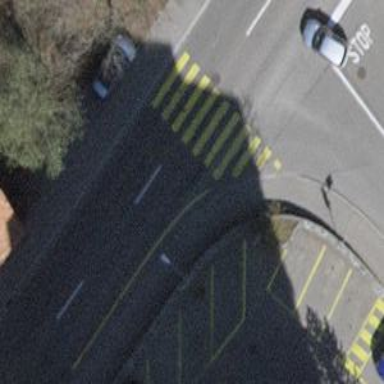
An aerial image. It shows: Zebra crossing on the road.